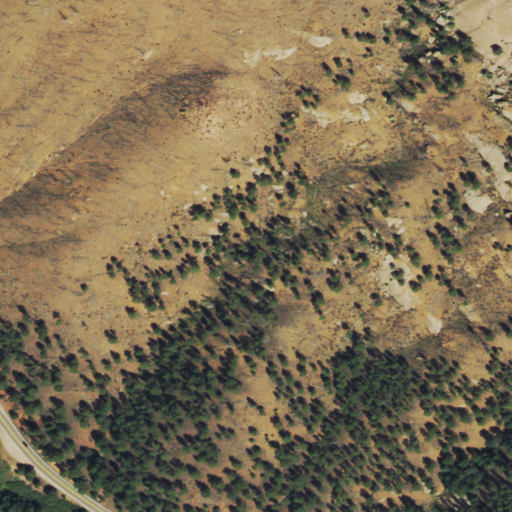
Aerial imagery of valley in Colorado named Goat Park Gulch containing evergreen forest, grassland, shrub, open development, and low intensity development